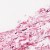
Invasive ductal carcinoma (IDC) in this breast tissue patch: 0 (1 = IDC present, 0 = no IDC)